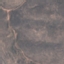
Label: HerbaceousVegetation